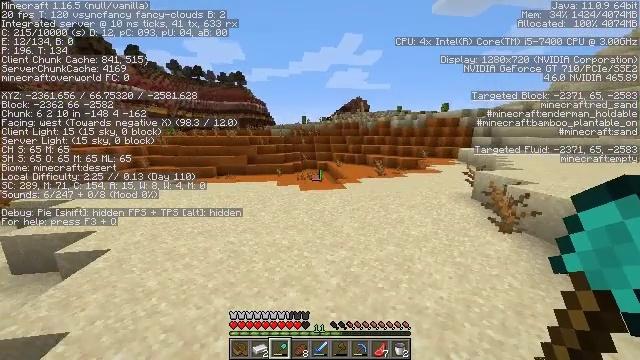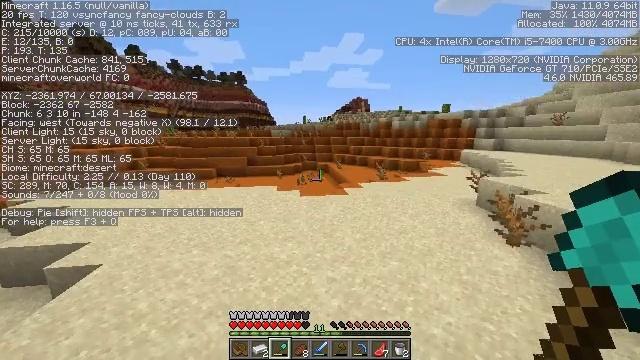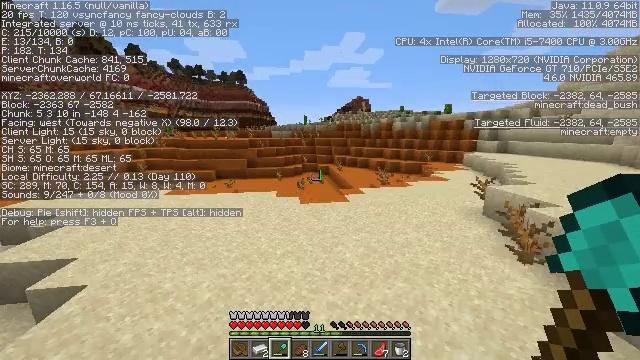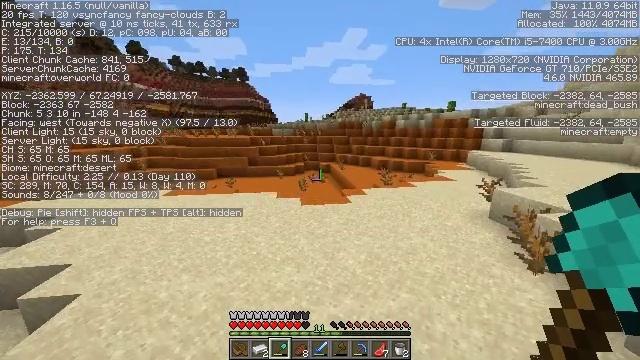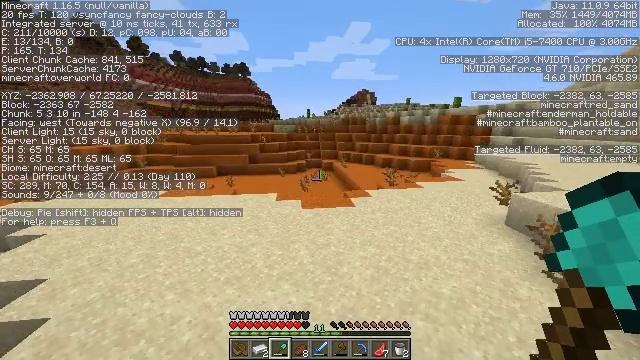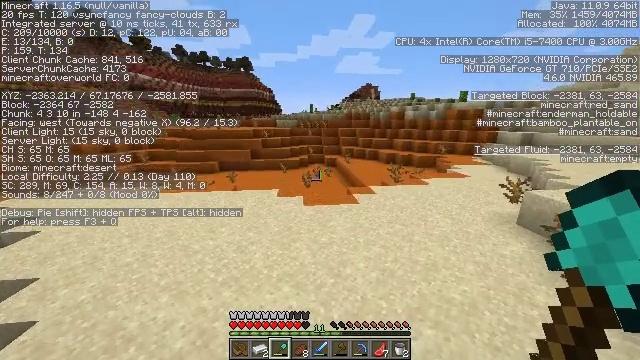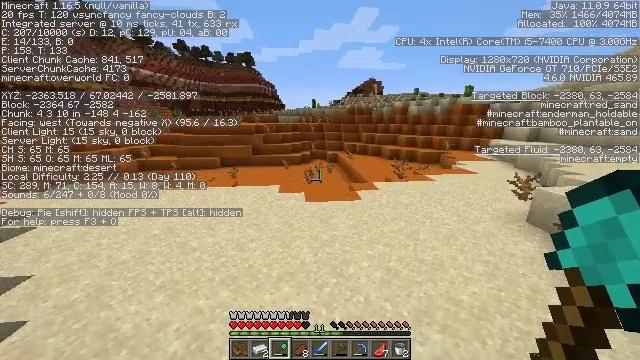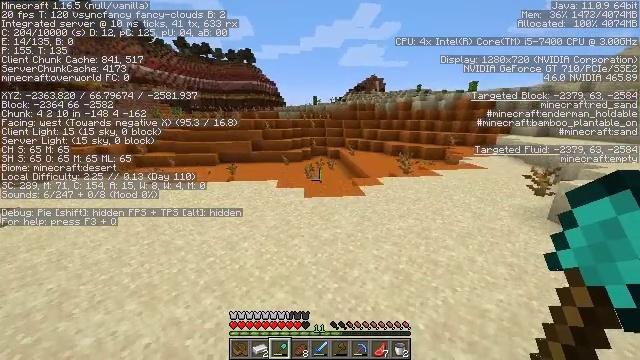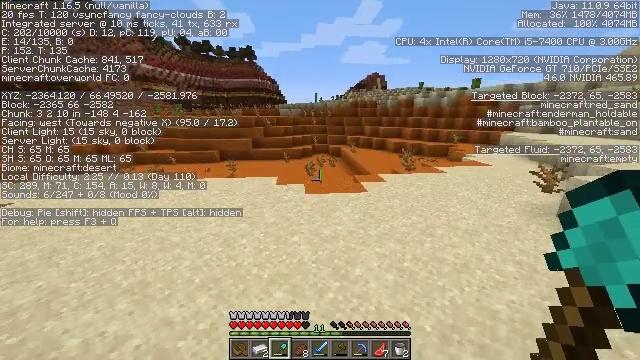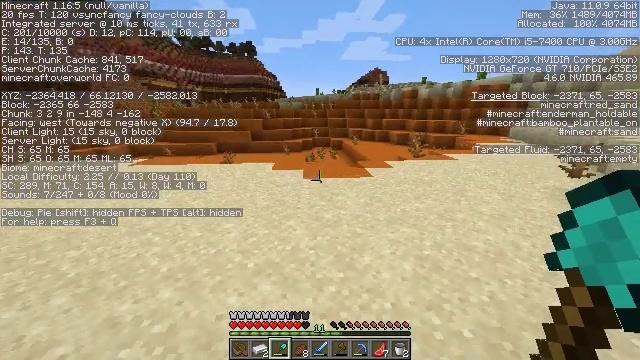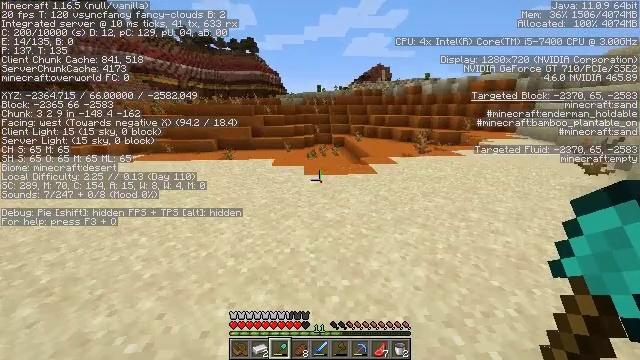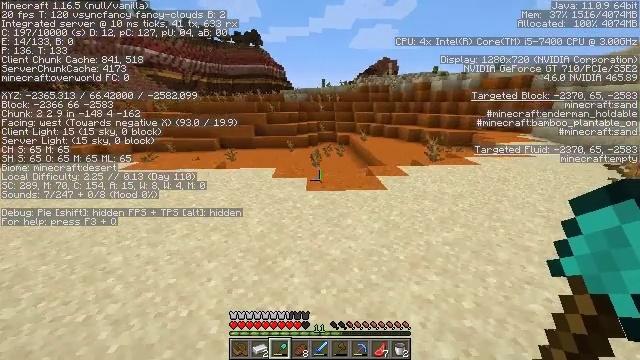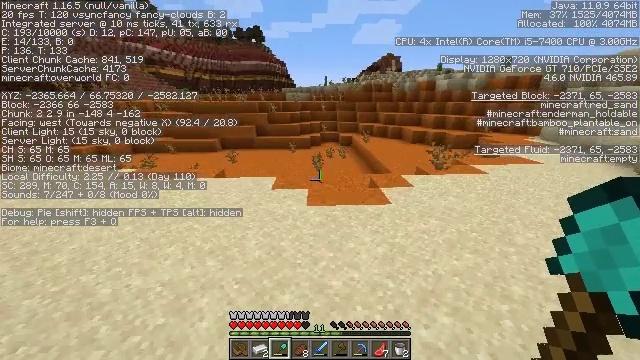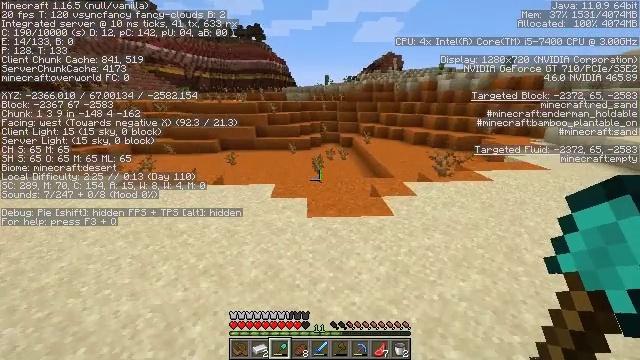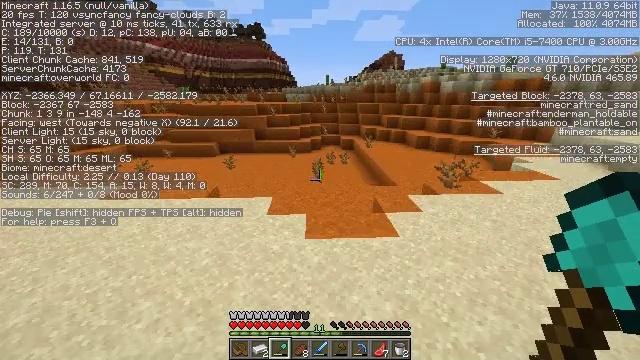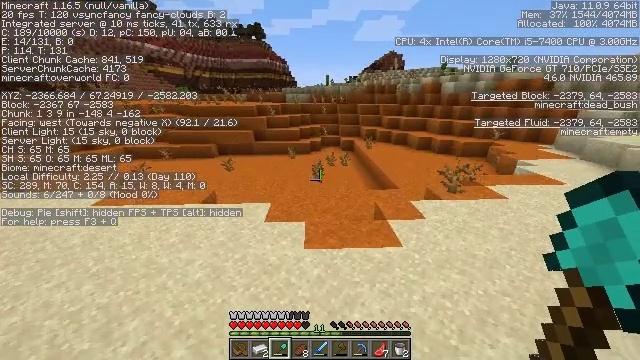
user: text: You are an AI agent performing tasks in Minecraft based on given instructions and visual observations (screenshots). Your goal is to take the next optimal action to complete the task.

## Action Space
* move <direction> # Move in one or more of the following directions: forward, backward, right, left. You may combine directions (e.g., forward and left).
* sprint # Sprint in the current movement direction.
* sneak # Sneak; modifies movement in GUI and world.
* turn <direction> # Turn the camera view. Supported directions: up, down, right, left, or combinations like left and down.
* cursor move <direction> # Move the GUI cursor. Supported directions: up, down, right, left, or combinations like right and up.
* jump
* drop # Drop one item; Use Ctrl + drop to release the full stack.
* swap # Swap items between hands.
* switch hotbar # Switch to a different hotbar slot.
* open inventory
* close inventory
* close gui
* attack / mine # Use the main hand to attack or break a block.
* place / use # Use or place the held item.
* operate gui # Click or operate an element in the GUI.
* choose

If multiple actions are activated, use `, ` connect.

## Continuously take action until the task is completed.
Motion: motion action
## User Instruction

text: Excavate the red sand area.
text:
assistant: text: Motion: move forward, sprint, jump
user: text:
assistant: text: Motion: move forward, sprint, jump
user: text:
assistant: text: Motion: move forward, sprint, jump
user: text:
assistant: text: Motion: move forward, turn down, jump
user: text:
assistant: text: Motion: move forward, turn down, jump
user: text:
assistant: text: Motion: move forward, turn down, jump
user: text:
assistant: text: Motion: move forward, jump
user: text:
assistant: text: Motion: move forward, jump
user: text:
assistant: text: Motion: move forward, jump
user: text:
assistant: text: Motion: move forward, sprint, jump
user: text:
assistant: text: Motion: move forward, sprint, turn left and down, jump
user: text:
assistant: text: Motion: move forward, sprint, jump
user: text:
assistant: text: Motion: move forward, sprint, jump
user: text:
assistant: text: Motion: move forward, jump
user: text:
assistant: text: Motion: move forward, jump
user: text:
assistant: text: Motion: move forward, jump
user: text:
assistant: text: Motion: move forward, jump
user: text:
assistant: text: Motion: move forward, jump
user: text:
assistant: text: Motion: move forward, jump
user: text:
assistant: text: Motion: move forward, jump
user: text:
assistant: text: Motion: move forward, sprint, jump
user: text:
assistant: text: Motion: move forward, sprint, jump
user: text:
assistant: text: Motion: move forward, sprint, jump
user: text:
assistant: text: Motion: move forward, sprint, jump
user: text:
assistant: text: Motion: move forward, sprint, jump
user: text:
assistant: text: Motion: move forward, jump
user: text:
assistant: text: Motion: move forward, jump
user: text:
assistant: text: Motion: move forward, jump
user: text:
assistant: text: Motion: move forward, jump
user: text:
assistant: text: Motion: move forward, jump